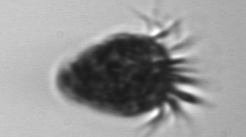
Label: Strombidium_morphotype2